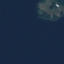
Land use / land cover class: SeaLake